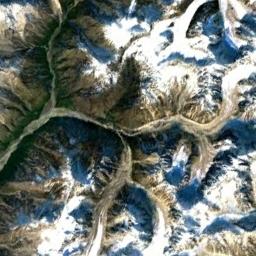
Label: snowberg